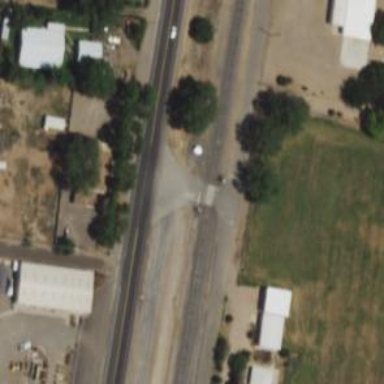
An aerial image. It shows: Solid stop line on the road.